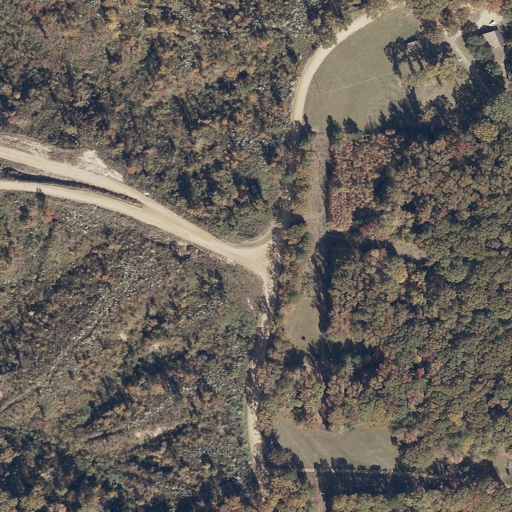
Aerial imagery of mountain in Mississippi named Millers Hill containing deciduous forest, open development, barren land, mixed forest, pasture, and low intensity development